Question: i have 3 Tables named as 'Vendor', 'Customers' and 'ReceivePayment'. in my 'ReceivePayment' Table i have column named 'PaymentType' and 'AccountID'. all i want is to Select data from Vendor or customer table by using 'AccountID' in 'ReceivePayment' table but i have to apply condition either select data from Customer table or vendor table and condition will be based on 'PaymentType' column of 'ReceivePayment' table. like if i have 'Sale' in 'PaymentType' column then it should select data from Customers table or if i have 'Purchase' in PaymentType column then it should select data from Vendor table.
I am using case statement but i don't know how to use Select statement in THEN Clause of case statement.

i am trying to use this code
'''
SELECT CASE ReceivePayment.PaymentType
WHEN 'Sale' THEN SELECT Name FROM Vendor WHERE VendorID = ReceivePayment.AccountID
WHEN 'Purchase' THEN SELECT Name FROM Customers WHERE CustID = ReceivePayment.AccountID
END
FROM ReceivePayment
'''
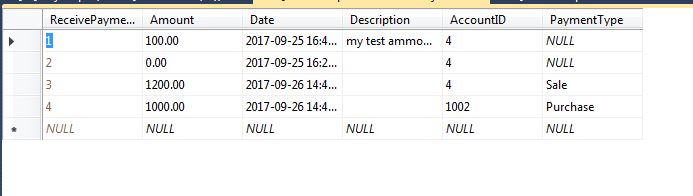
Answer: You are quite close:
'''
SELECT (CASE rp.PaymentType
WHEN 'Sale'
THEN (SELECT v.Name FROM Vendor v WHERE v.VendorID = rp.AccountID)
WHEN 'Purchase'
THEN (SELECT c.Name FROM Customers c WHERE c.CustID = rp.AccountID)
END)
FROM ReceivePayment rp;
'''
You just need parentheses around the subqueries. Note: You need to be sure that the subqueries only return 0 or 1 row, or you will get an error.
Note that I also added table aliases to simplify the query.